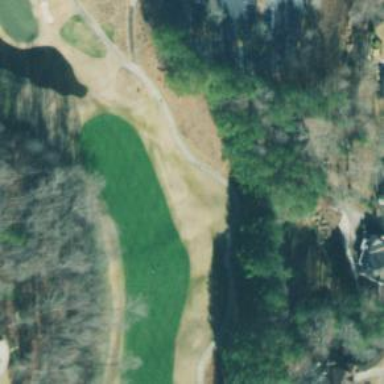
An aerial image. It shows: Golf hole.